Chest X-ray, PA view. Patient: 29 years old, sex M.
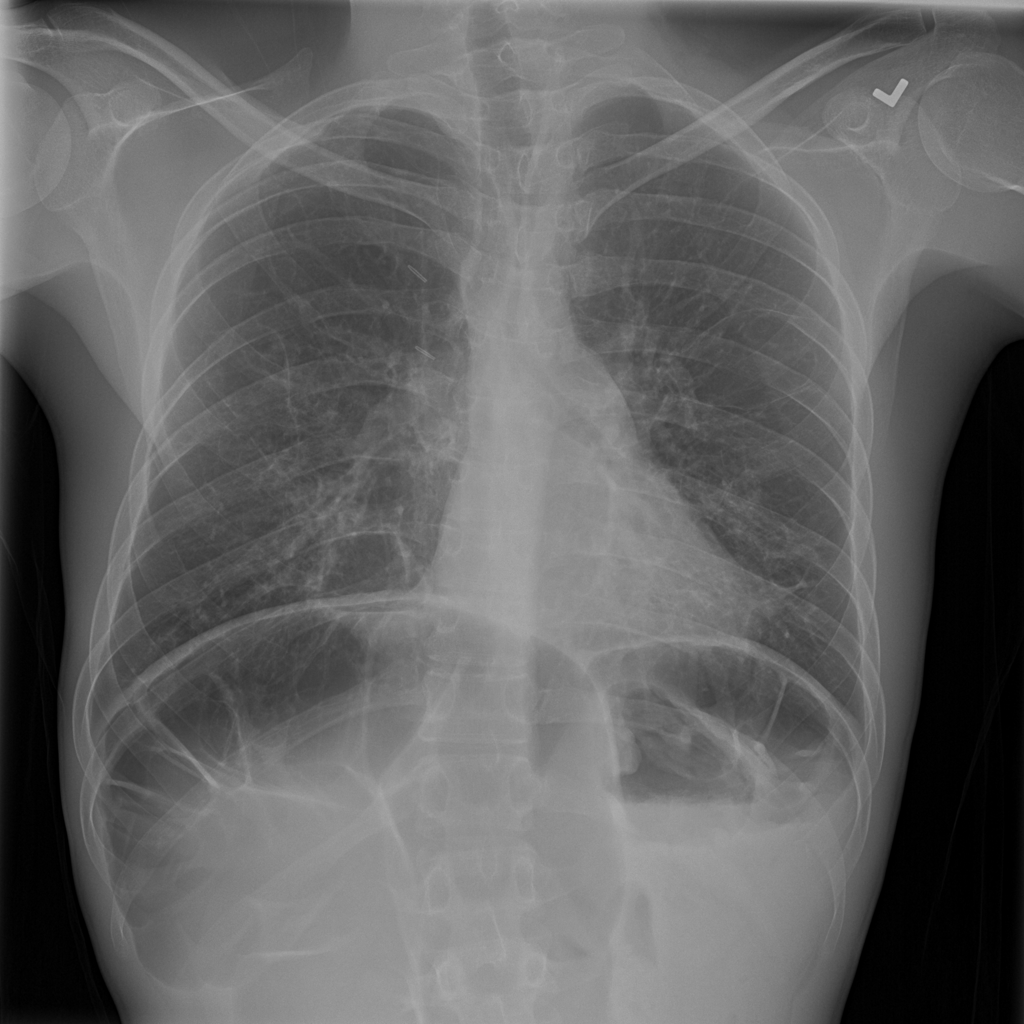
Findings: No Finding